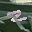
Label: 2